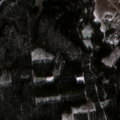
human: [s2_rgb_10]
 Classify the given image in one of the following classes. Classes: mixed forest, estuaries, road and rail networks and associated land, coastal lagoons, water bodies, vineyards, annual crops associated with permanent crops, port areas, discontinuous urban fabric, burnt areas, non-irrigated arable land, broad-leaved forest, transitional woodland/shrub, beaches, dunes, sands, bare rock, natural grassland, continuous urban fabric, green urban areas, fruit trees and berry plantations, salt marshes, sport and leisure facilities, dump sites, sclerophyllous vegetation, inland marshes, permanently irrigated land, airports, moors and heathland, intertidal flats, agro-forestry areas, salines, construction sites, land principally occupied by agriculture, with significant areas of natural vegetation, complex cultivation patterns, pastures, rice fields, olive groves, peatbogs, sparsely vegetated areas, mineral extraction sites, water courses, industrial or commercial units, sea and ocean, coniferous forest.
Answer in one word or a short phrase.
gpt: complex cultivation patterns, coniferous forest, mixed forest, transitional woodland/shrub